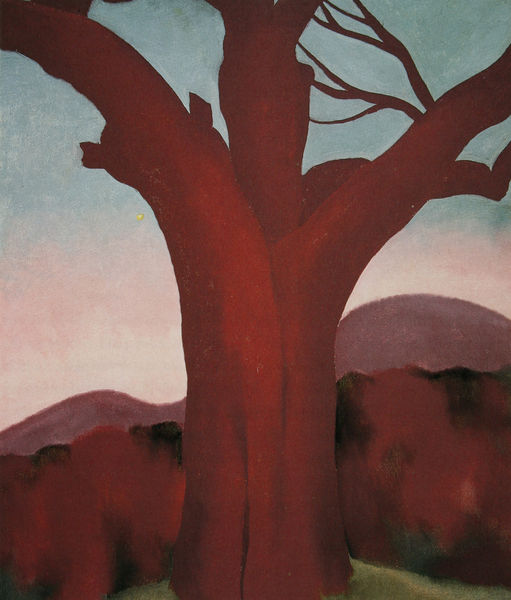
Titel: The Chestnut Red
Künstler: Georgia O'Keeffe
Standort: Santa Fé (NM)
Institution: The Gerald Peters Gallery
Schlagwörter: baum, berg, blau, gemälde, himmel, weiß, wolken, aquarell, bäume, grün, landschaft, äste, ausschnitt, braun, hintergrund, licht, schwarz, symbol, gras, rasen, rot, wiese, wolke, flächig, masse, alt, tod, tot, ast, baumstamm, horizont, hügel, natur, sonnenaufgang, stamm, zweige, drei, rosa, wald, hellblau, abstrakt, berge, fläche, flächen, gebirge, modern, dunst, farbe, hecke, tag, kahl, primitivismus, winter, hügellandschaft, immel, dick, einfach, detail, glatt, abstrahiert, stern, zweig, draußen, farbfläche, kuppe, übergänge, lanschaft, rinde, laubbäume, eiche, aufsteigend, menschenleere, frabe, postmoderne, indianer, massig, o'eeffe, o keeffe, georgia o'eeffe, esotherisch, naive, überschniedung